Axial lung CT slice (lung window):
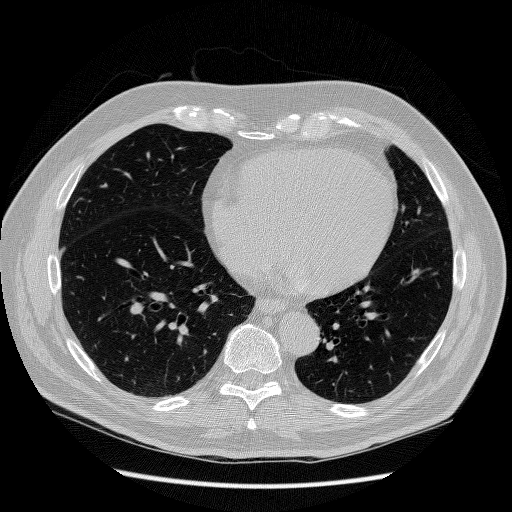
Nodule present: no